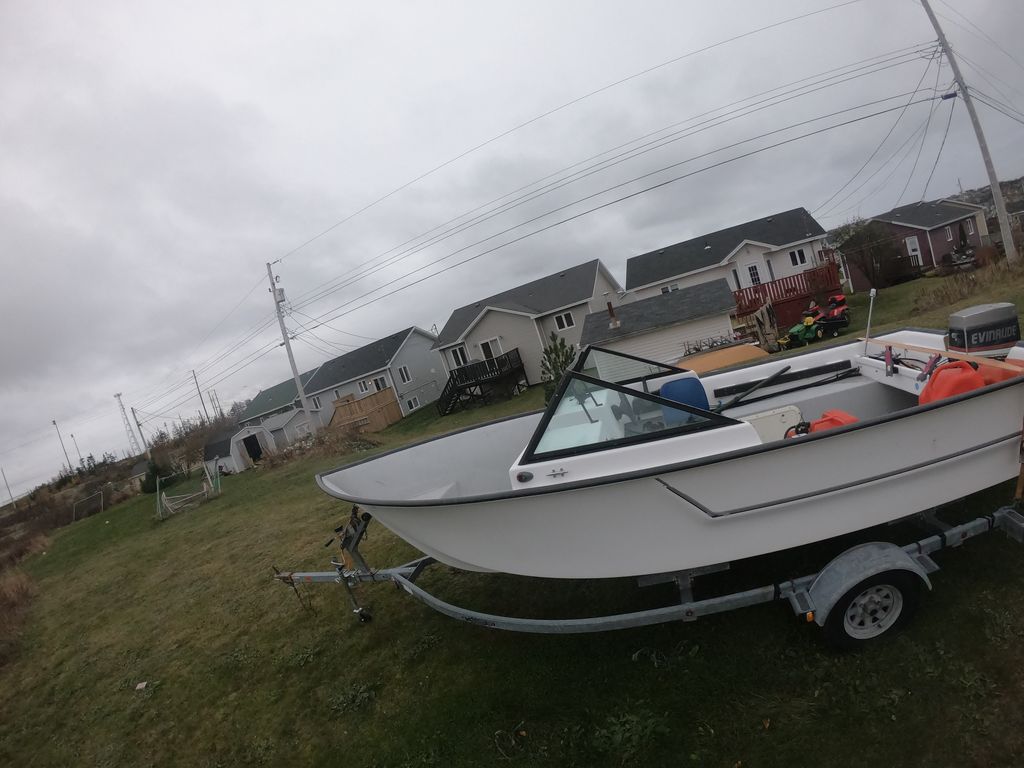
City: st_johns